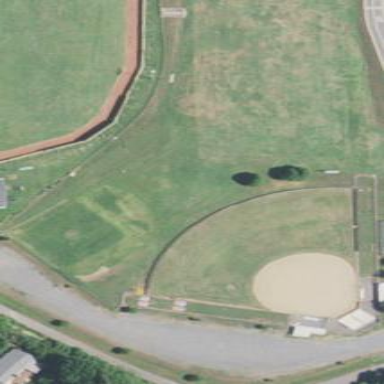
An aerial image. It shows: Baseball pitch for leisure land.